Question: I'm using the new adaptive "Present As Popover" capability of iOS 8. I wired up a simple segue in the StoryBoard to do the presentation. It works great on an iPhone 6 Plus as it presents the view as a popover and on an iPhone 4s it shows as a full screen view (sheet style).
The problem is when shown as a full screen view, I need to add a "Done" button to the view so dismissViewControllerAnimated can be called. And I don't want to show the "done" button when it's shown as a popover.

I tried looking at the properties of both presentationController and popoverPresentationController, and I can find nothing that tells me if it is actually being shown as a popover.
'''
NSLog( @"View loaded %lx", (long)self.presentationController.adaptivePresentationStyle ); // UIModalPresentationFullScreen
NSLog( @"View loaded %lx", (long)self.presentationController.presentationStyle ); // UIModalPresentationPopover
NSLog( @"View loaded %lx", (long)self.popoverPresentationController.adaptivePresentationStyle ); // UIModalPresentationFullScreen
NSLog( @"View loaded %lx", (long)self.popoverPresentationController.presentationStyle ); // UIModalPresentationPopover
'''
adaptivePresentationStyle always returns UIModalPresentationFullScreen and presentationStyle always returns UIModalPresentationPopover
When looking at the UITraitCollection I did find a trait called "_UITraitNameInteractionModel" which was only set to 1 when it was actually displayed as a Popover. However, Apple doesn't provide direct access to that trait through the traitCollection of popoverPresentationController.
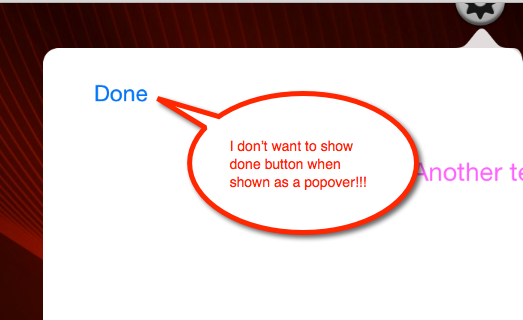
Answer: The best way (least smelly) I've found to do this is to use the 'UIPopoverPresentationControllerDelegate'.
* Ensure the presented view controller is set as the 'UIPopoverPresentationControllerDelegate' on the 'UIPopoverPresentationController' being used to manage the presentation. I'm using a Storyboard so set this in 'prepareForSegue:'
'''
segue.destinationViewController.popoverPresentationController.delegate = presentedVC;
'''
* Create a property in the presented view controller to keep track of this state:
'''
@property (nonatomic, assign) BOOL amDisplayedInAPopover;
'''
* And add the following delegate method (or add to your existing delegate method):
'''
- (void)prepareForPopoverPresentation:(UIPopoverPresentationController *)popoverPresentationController
{
// This method is only called if we are presented in a popover
self.amDisplayedInAPopover = YES;
}
'''
* And then finally in 'viewWillAppear:' - 'viewDidLoad:' is too early, the delegate prepare method is called between 'viewDidLoad:' and 'viewWillAppear:'
'''
if (self.amDisplayedInAPopover) {
// Hide the offending buttons in whatever manner you do so
self.navigationItem.leftBarButtonItem = nil;
}
'''
Just set the delegate (making sure your presentedVC adopts the 'UIPopoverPresentationControllerDelegate'):
'''
segue.destinationViewController.popoverPresentationController.delegate = presentedVC;
'''
And supply the method:
'''
- (void)prepareForPopoverPresentation:(UIPopoverPresentationController *)popoverPresentationController
{
// This method is only called if we are presented in a popover
// Hide the offending buttons in whatever manner you do so
self.navigationItem.leftBarButtonItem = nil;
}
'''